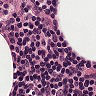
Metastatic tissue present: no